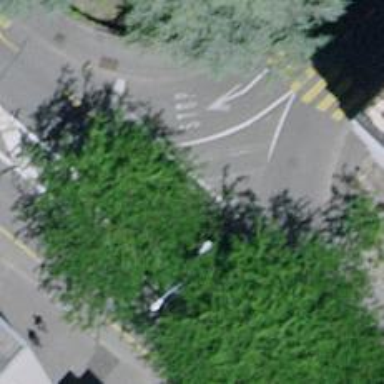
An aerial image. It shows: Avenue lined with broadleaved deciduous trees.